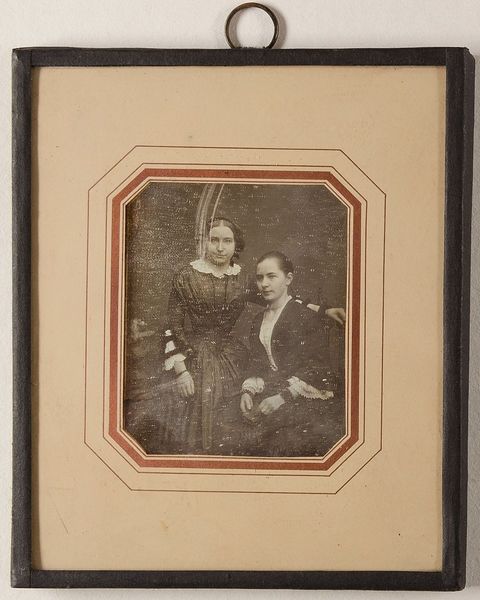
Titel: Unbekannte Mutter mit ihrer Tochter
Künstler: Wilhelm Breuning
Standort: Hamburg
Institution: Museum für Kunst und Gewerbe Hamburg
Schlagwörter: frau, figur, mutter, tochter, person, foto, fotografie, photographie, doppelbildnis, doppelportrait, photo, lichtbild, daguerreotypie, historische, bildwerke, angewandte und bildende kunst, hessische systematik, persönlichkeit, porträtfotografie, porträtphotographie, doppelporträt